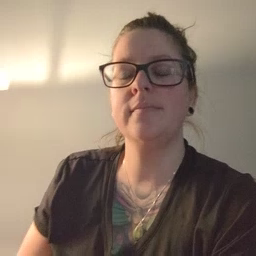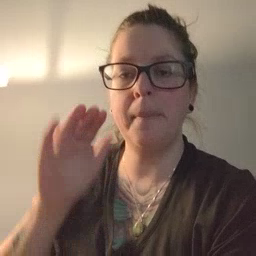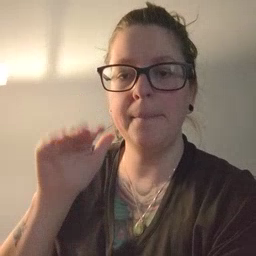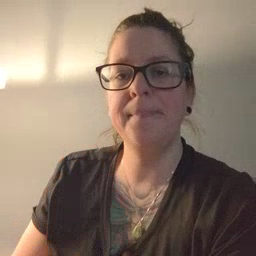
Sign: bye